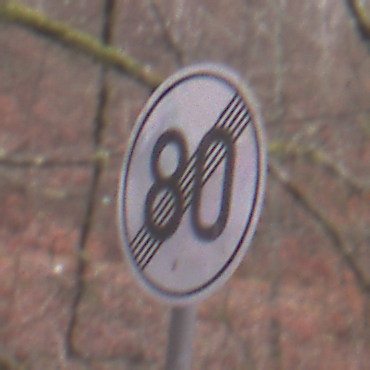
Verkehrszeichen: EndeGeschwindigkeit80
Umgebung: Outdoor, Nature
Tageszeit: Midday
Wetter: Overcast
Licht: Natural
Jahreszeit: Autumn
Kontrast: LowContrast